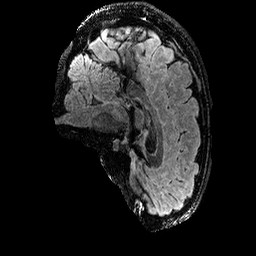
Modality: FLAIR
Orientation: sagittal
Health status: ill
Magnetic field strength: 3 T